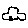
Label: car